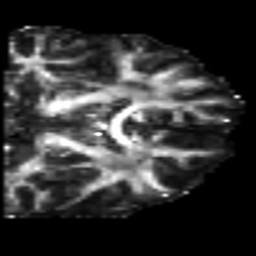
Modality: FA
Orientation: coronal
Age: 19
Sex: female
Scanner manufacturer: siemens
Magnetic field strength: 3 T
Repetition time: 7 s
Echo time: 0.0926 s